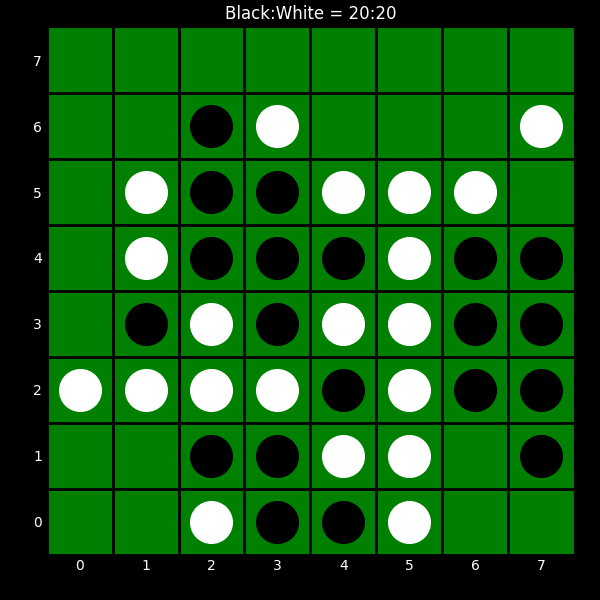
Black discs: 20
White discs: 20